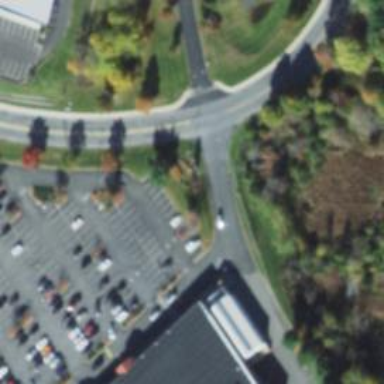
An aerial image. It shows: Solid stop line on the road.